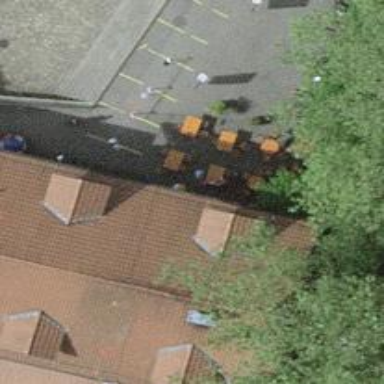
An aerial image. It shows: Ice cream stand or shop.